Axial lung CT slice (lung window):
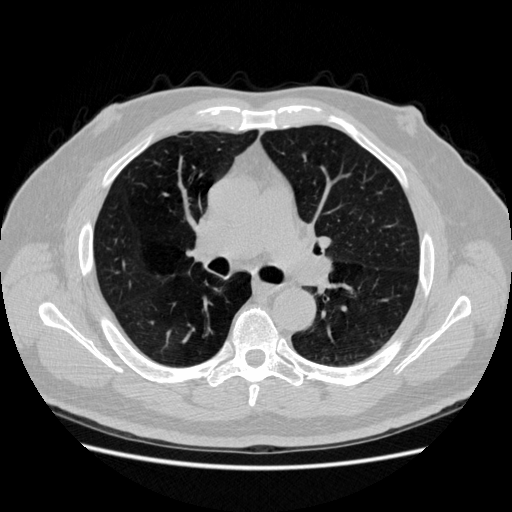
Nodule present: no